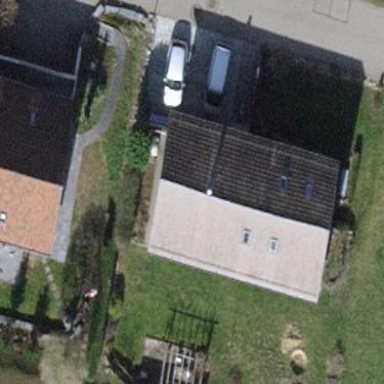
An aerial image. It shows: Detached building with gabled roof.